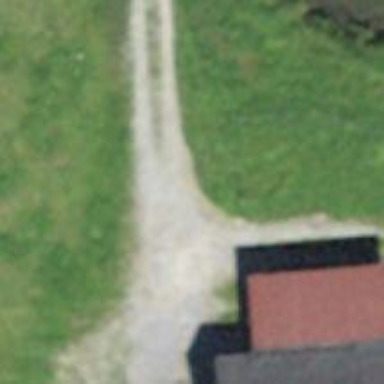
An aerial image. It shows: Track with grade 2 tracktype.